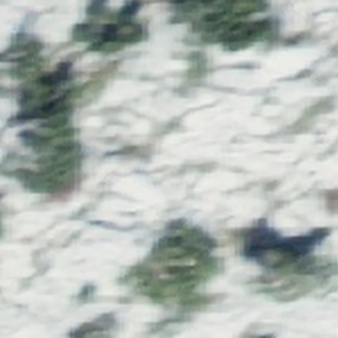
Label: other